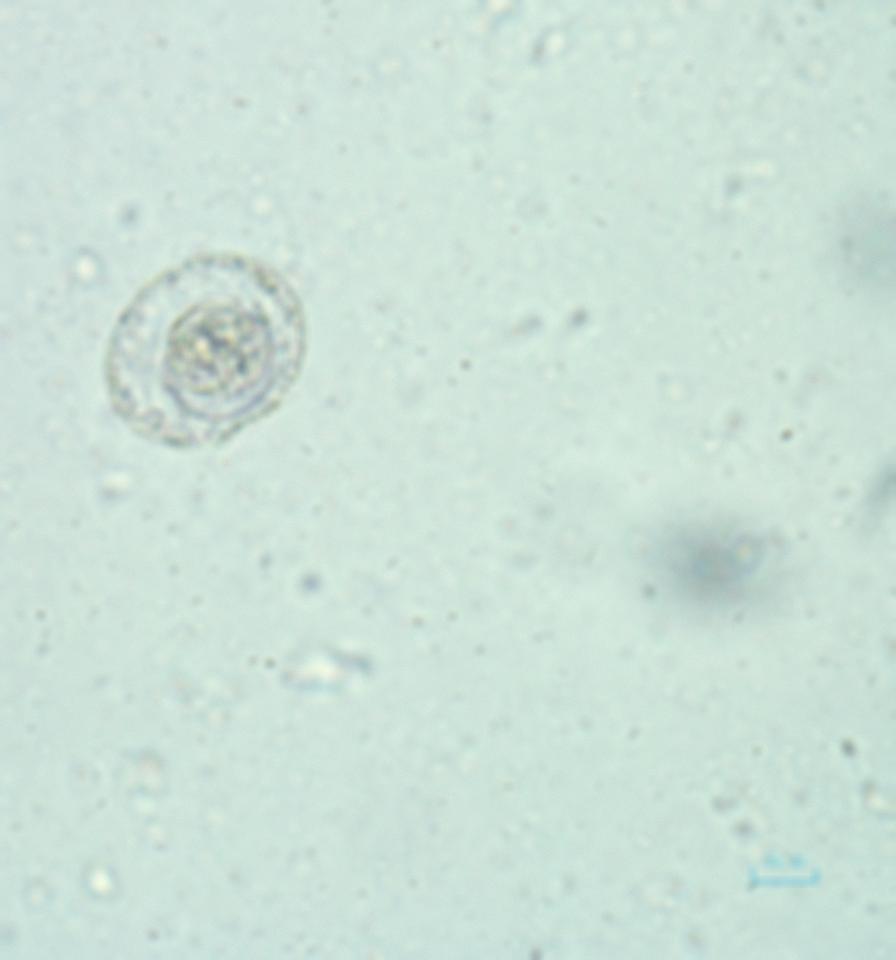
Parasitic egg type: Hymenolepis nana